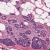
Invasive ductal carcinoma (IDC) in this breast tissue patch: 1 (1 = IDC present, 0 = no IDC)